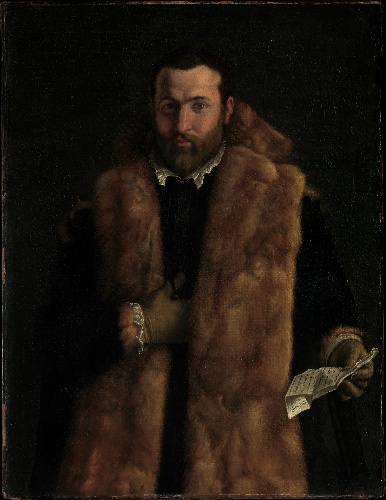
Title: Portrait of a Man in a Fur-Trimmed Coat
Artist: Italian (Lombard) Painter
Artist bio: ca. 1540
Object type: Painting
Classification: Paintings
Medium: Oil on canvas
Dimensions: 38 3/8 x 29 1/2 in. (97.5 x 74.9 cm)
Department: European Paintings
Credit line: Marquand Collection, Gift of Henry G. Marquand, 1890
Accession year: 1891
Repository: Metropolitan Museum of Art, New York, NY
Tags: Men|Portraits